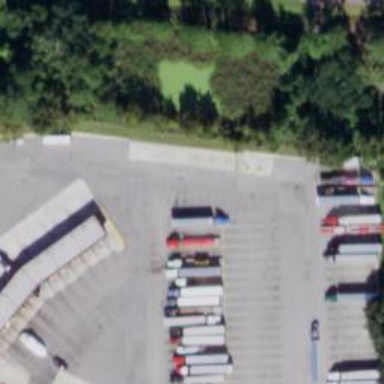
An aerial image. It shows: Weighbridge facility.